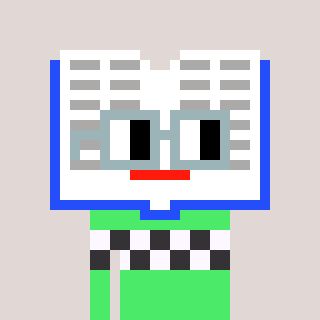
a pixel art character with square dark gray glasses, a dictionary-shaped head and a teal-colored body on a warm background